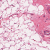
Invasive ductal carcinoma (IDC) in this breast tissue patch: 0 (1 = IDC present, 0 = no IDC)